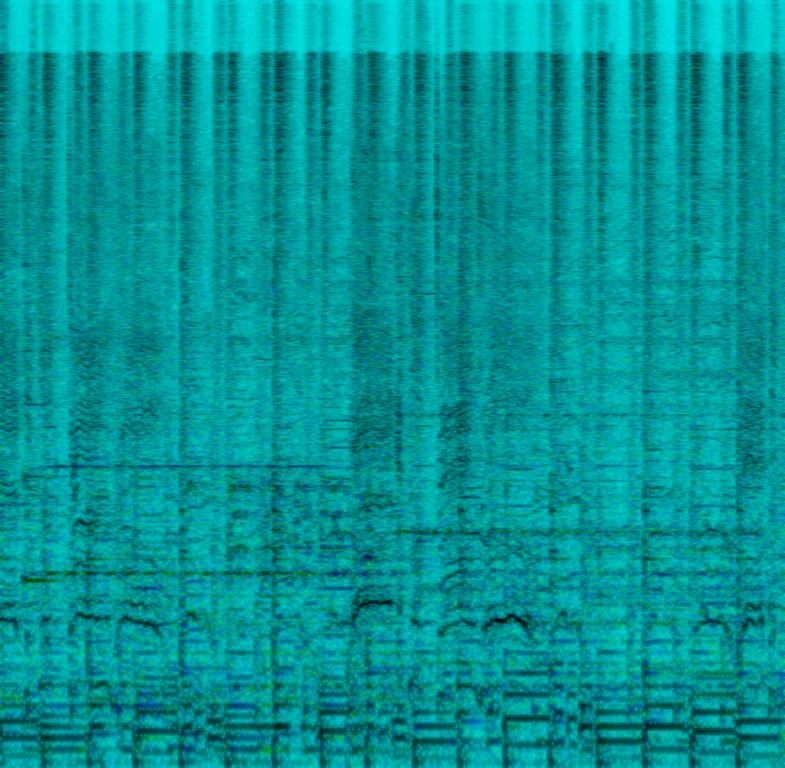
This rock and roll song features a male voice singing the main melody. There is a female and male backing voice singing in harmony. This is accompanied by percussion playing a simple beat in common time. The bass plays a 12 bar blues lick. The organ fills in between lines. The mood of this song is happy. The quality of audio is low. This song can be played at a celebration party.